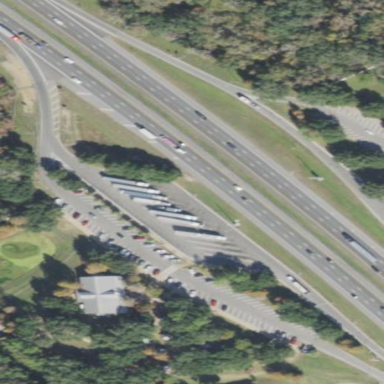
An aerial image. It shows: Rest area on the road.